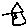
Label: house